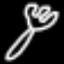
Label: fork